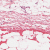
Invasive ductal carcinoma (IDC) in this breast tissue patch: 0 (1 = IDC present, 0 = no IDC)